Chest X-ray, PA view. Patient: 24 years old, sex M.
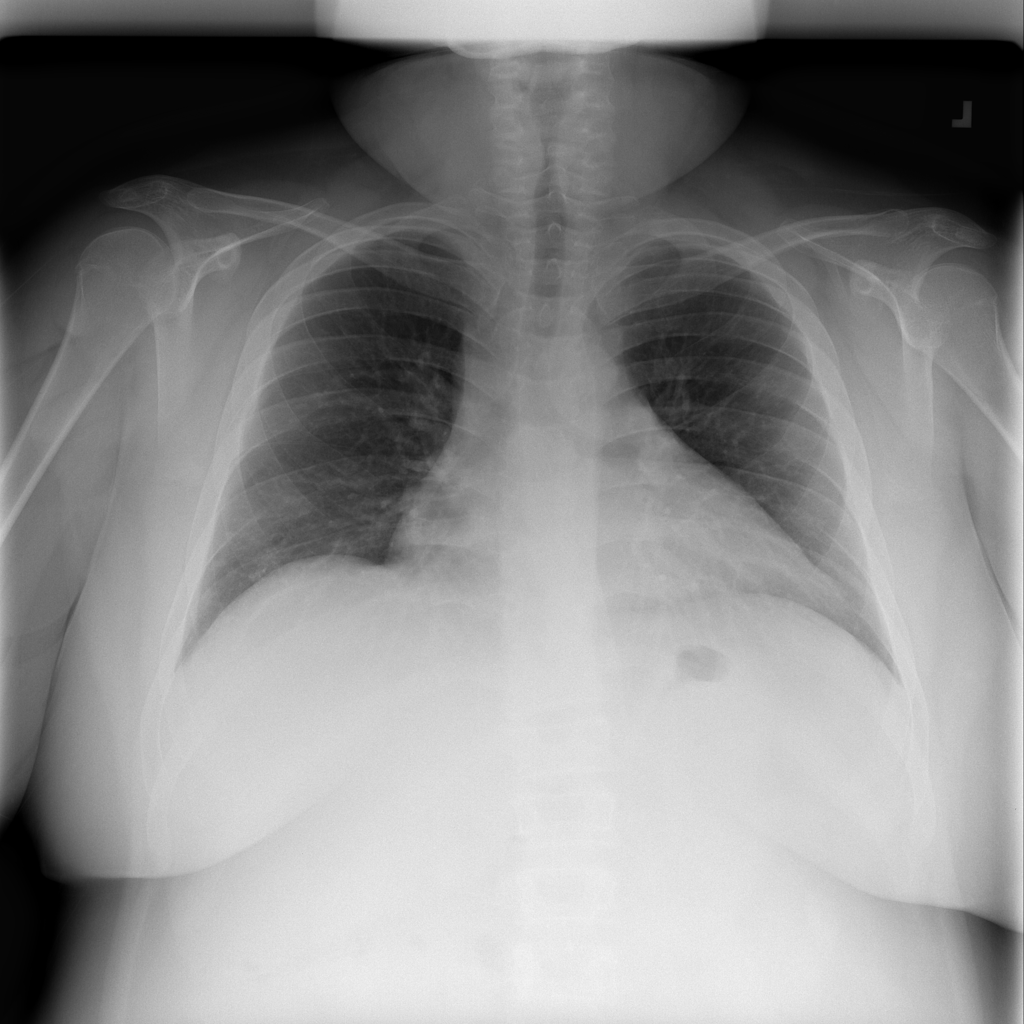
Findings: No Finding